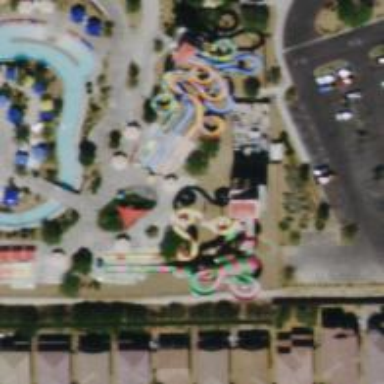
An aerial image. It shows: Water slide attraction.